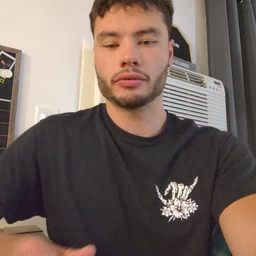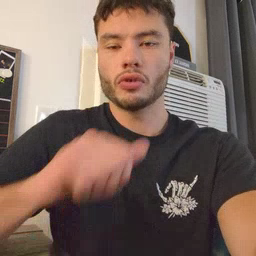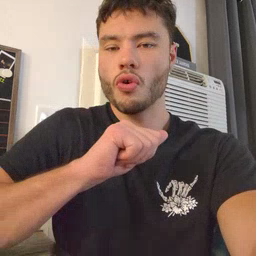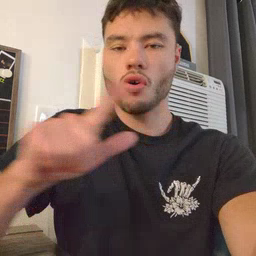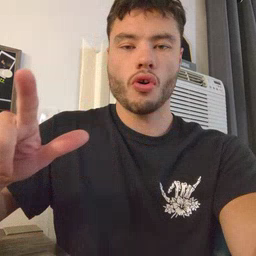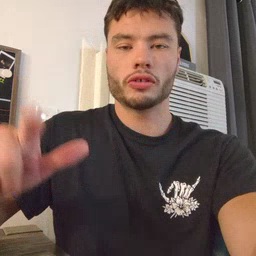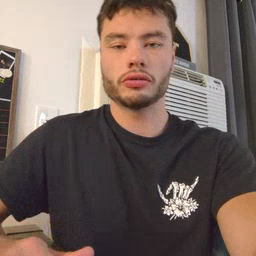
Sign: all